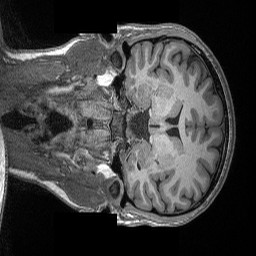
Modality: T1w
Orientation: coronal
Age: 19
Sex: female
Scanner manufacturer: siemens
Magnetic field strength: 3 T
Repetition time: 2.17 s
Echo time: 0.00169 s